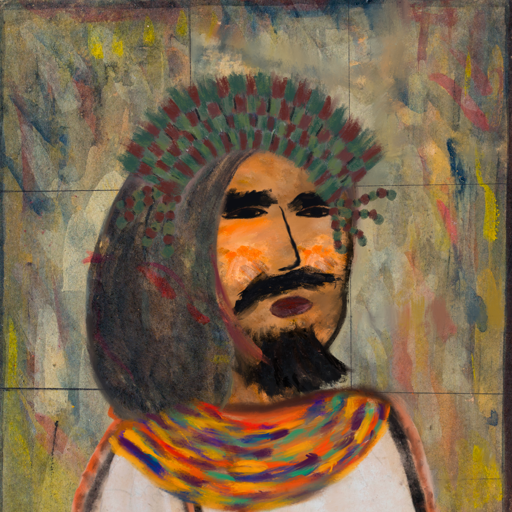
Background: GypsyMother, Head And Neck Side: Gypsy_Queen, Face Side: Mosgoul, Bust: Roy_Bahadur, Hair Side: Gypsy_Mother, Head Accessory: After_Raid_Crown, Second Necklace: An_Impression_2, Necklace: Blank, Baby: Blank